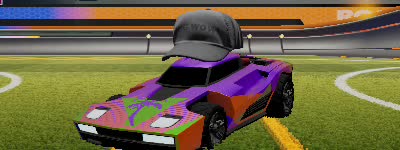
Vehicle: breakout